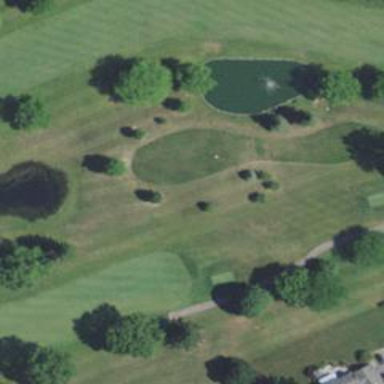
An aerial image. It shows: Grassy golf fairway.